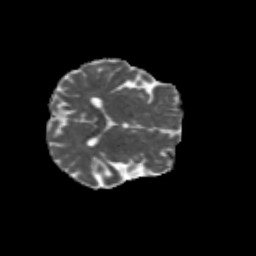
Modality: MD
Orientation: axial
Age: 56
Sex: female
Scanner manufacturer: siemens
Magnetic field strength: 3 T
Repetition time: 4.71 s
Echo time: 0.0906 s